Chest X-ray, PA view. Patient: 64 years old, sex M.
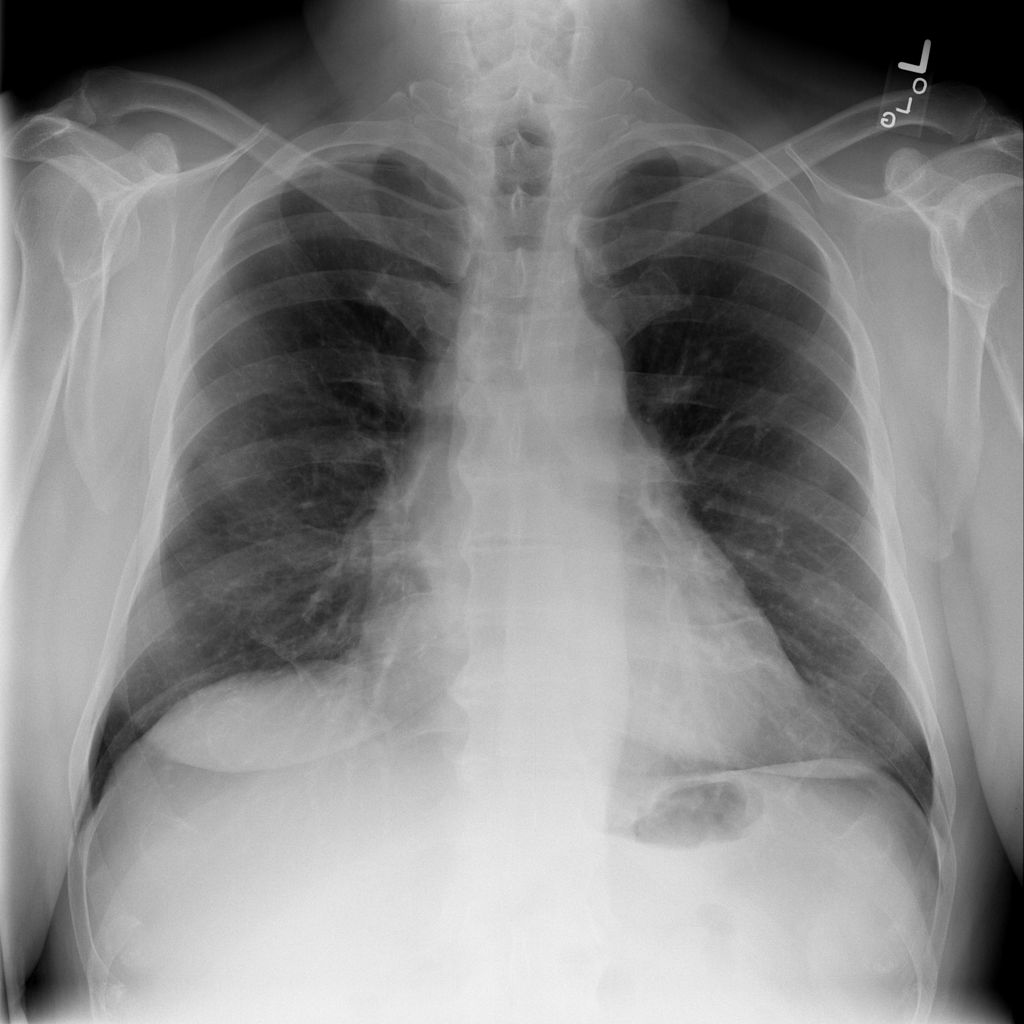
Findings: Fibrosis